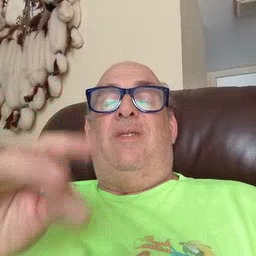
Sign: sticky